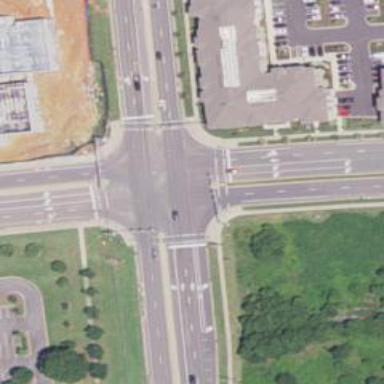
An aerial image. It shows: Crossing road.